Question: >
<URL>
How to use the multiple login for multiple folders ?

i have two different login pags in folders ADMIn and VEndors ...i want when any of the user directly access any of the page inside admin folder then it redirect to login page of Admin folder ......
and if any of the user directly access any of the page inside Vendors folder then it redirect to login page of Vendors folder ......
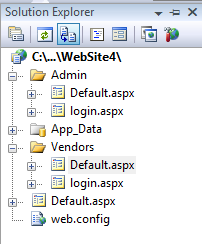
Answer: This won't work - you would need to mark both folders as separate, isolated Web Applications in order to have two different login configurations. This is because to specify different login pages, you'd need a web.config in each of those subfolders. If you tried this, you'd see that trying to change the login page is not allowed as the Web Application starts at /.
Instead, consider putting a single login page in the root and in the page, examine the redirectUrl parameter to see which page the user clicked on and change your theme (or whatever it is you're trying to do) accordingly.
If you're trying to keep two separate groups of users and authentication sources, then you will have to split those two subfolders as separate web applications, as previously mentioned.
-Oisin